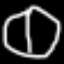
Label: clock